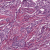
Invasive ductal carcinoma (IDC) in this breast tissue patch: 0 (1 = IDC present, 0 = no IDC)